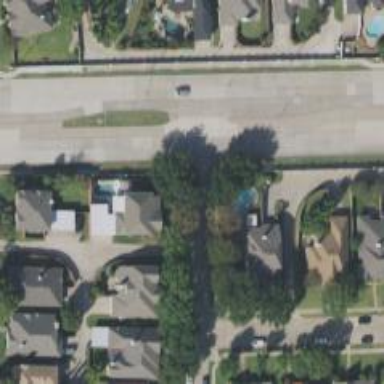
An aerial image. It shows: Alley classified as service road.